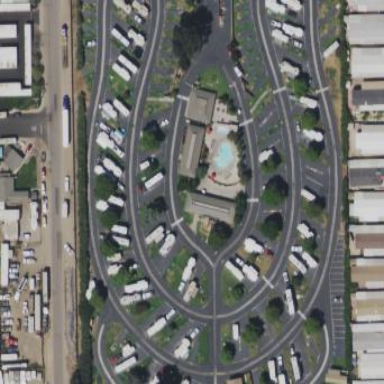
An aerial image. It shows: Caravan site for tourism.